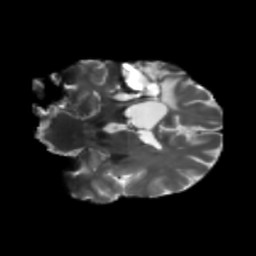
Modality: T2w
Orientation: coronal
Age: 42
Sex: male
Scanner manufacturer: siemens
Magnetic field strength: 3 T
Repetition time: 5.25 s
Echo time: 0.08 s